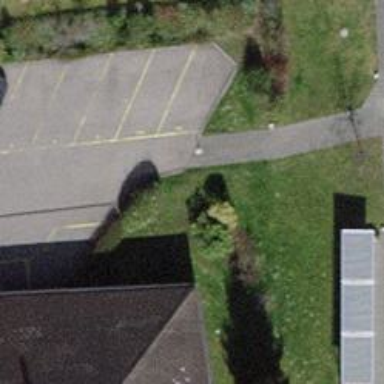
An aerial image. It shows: Parking aisle designated as service road.